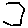
Label: hexagon